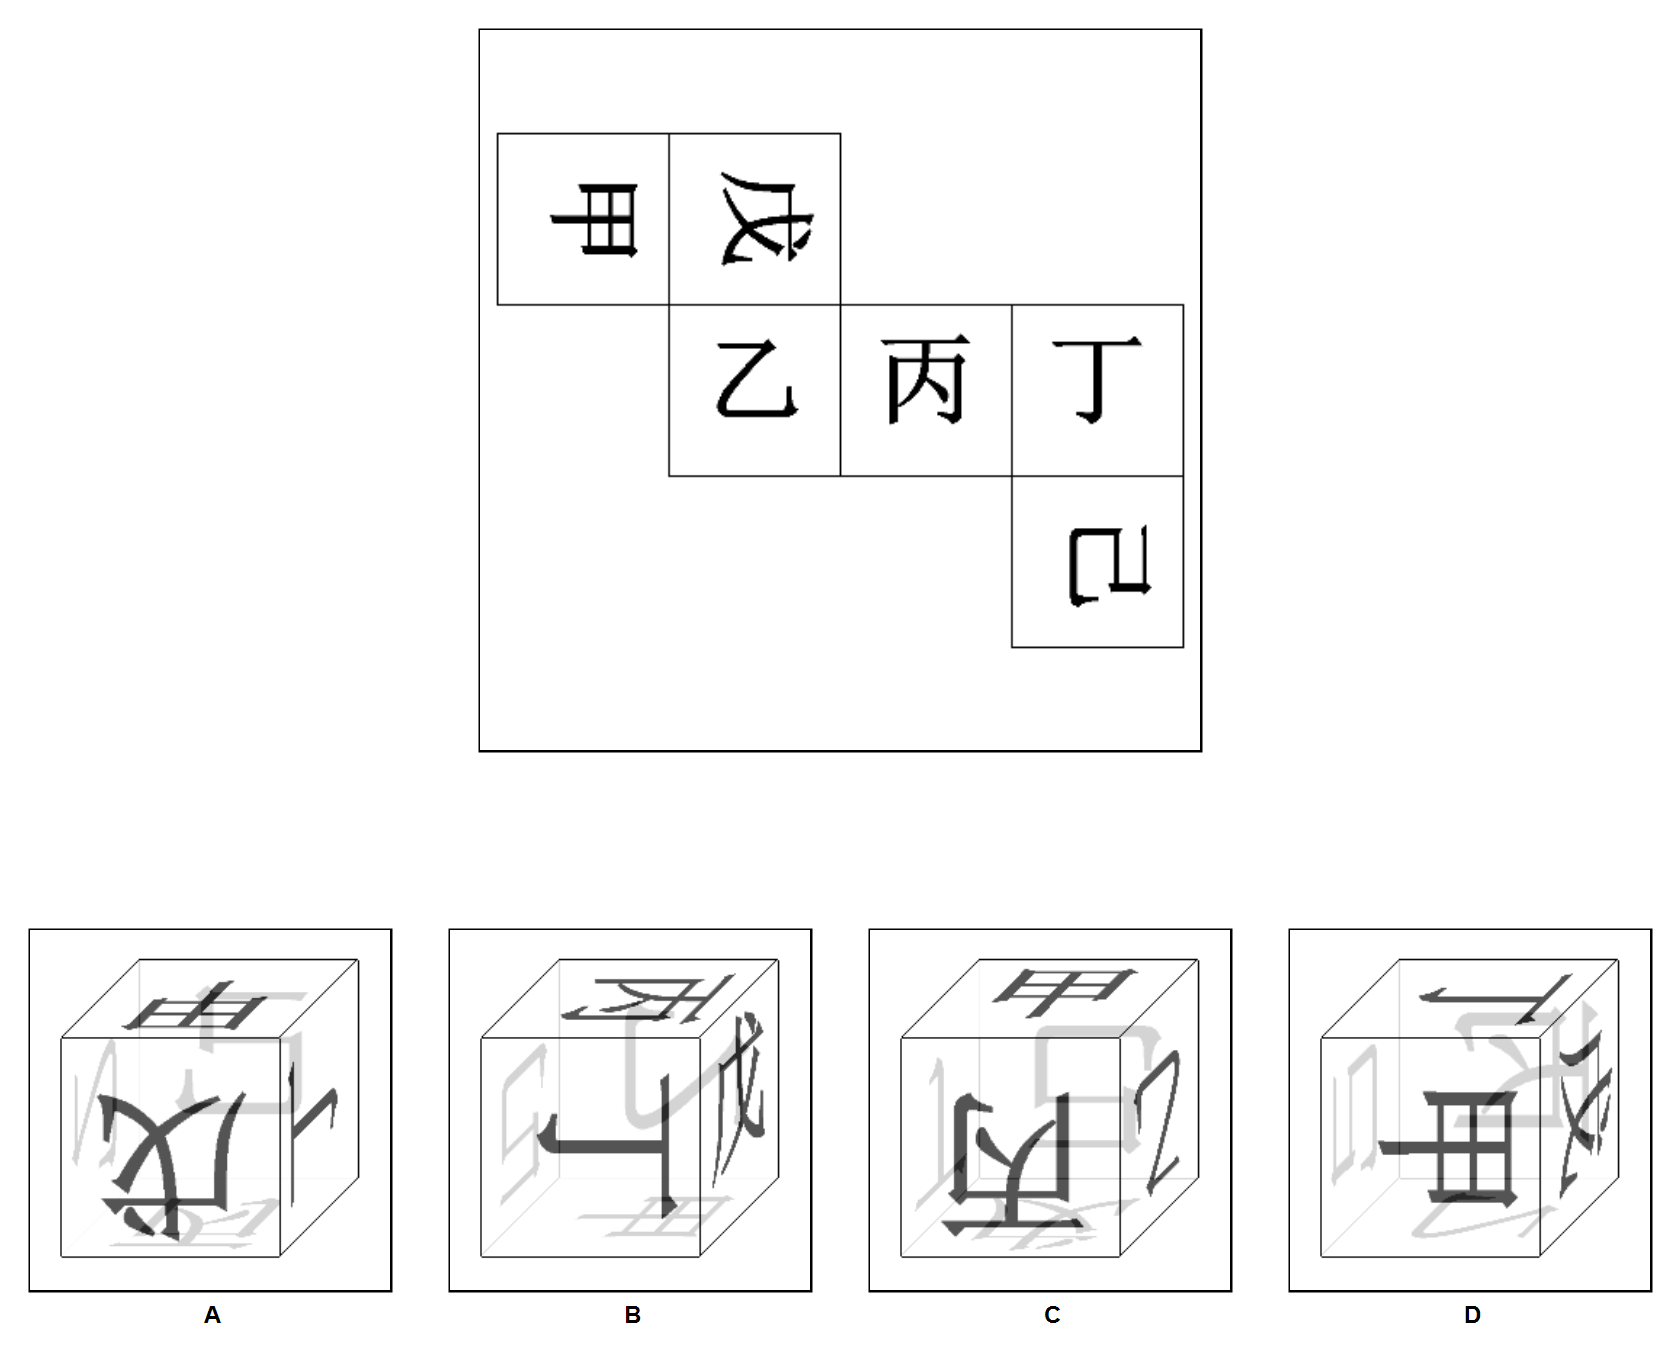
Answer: C